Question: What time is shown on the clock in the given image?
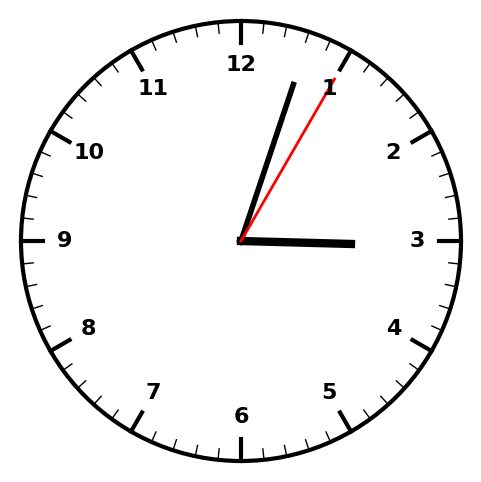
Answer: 03:03:05